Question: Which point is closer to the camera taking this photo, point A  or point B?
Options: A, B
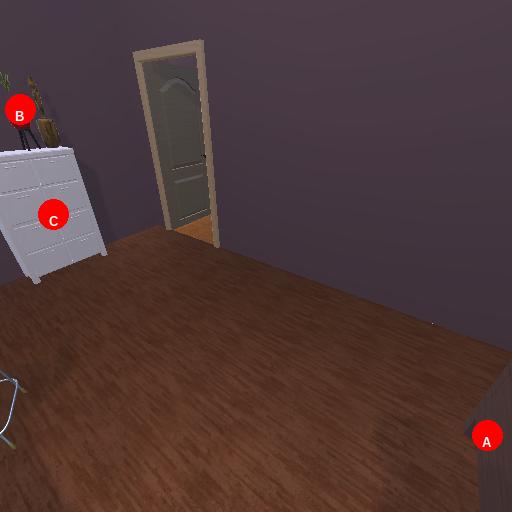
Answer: A